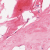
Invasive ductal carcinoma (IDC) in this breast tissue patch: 0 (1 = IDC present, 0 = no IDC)